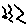
Label: zigzag